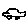
Label: car